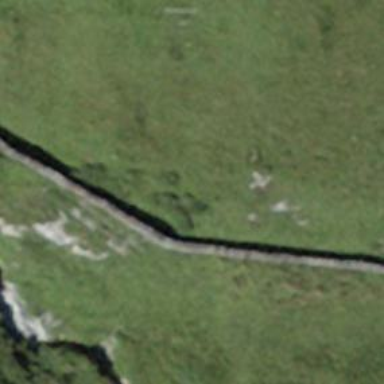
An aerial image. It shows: Wall barrier.